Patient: sex M, age 62
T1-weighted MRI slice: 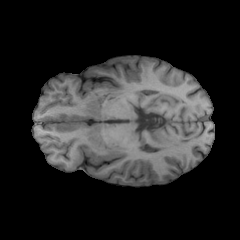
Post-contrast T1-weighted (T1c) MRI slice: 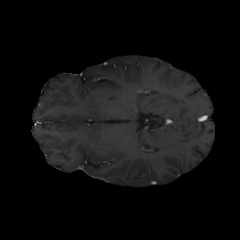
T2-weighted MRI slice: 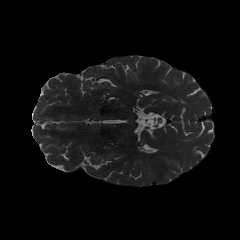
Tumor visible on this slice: yes
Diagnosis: Glioblastoma, IDH-wildtype
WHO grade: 4